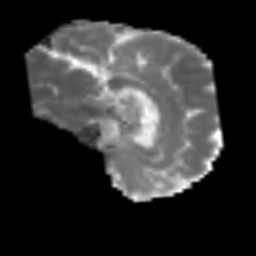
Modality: MD
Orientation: sagittal
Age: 64
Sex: male
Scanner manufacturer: siemens
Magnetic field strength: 3 T
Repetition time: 3.2 s
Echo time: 0.081 s